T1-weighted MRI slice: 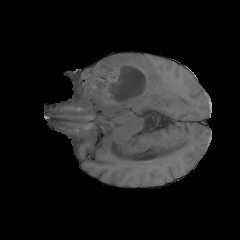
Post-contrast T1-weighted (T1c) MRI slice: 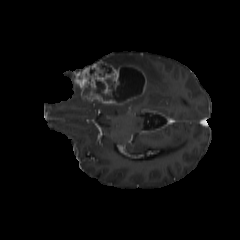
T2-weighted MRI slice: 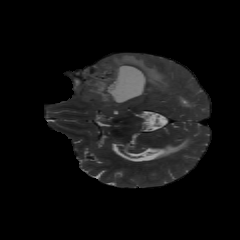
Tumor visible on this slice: yes